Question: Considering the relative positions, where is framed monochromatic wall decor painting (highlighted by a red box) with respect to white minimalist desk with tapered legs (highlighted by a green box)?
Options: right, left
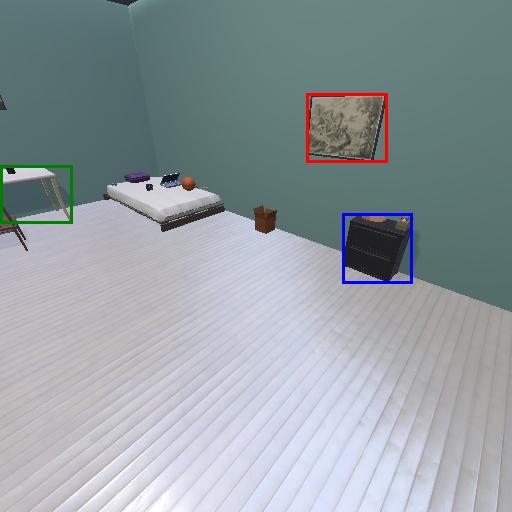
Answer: right